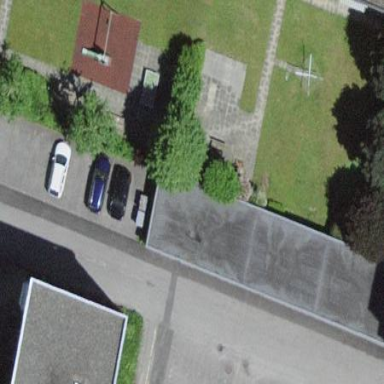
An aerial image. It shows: Garage.